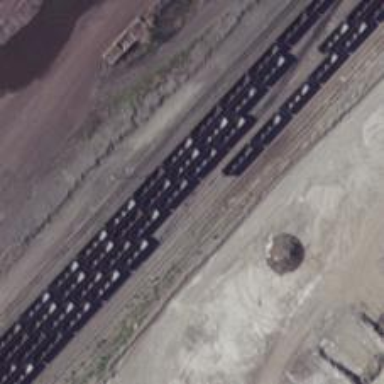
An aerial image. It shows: Rail spur service.